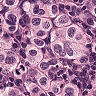
Metastatic tissue present: yes